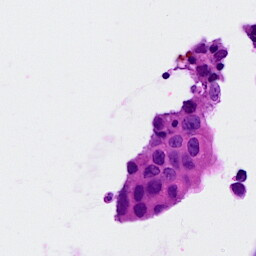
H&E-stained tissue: Breast